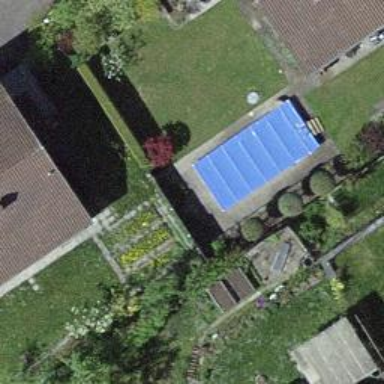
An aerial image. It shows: Swimming pool located in leisure land.